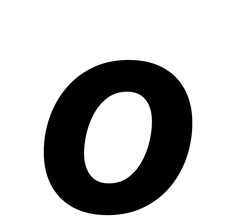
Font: Inter-Italic_Bold_Italic